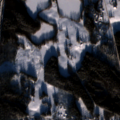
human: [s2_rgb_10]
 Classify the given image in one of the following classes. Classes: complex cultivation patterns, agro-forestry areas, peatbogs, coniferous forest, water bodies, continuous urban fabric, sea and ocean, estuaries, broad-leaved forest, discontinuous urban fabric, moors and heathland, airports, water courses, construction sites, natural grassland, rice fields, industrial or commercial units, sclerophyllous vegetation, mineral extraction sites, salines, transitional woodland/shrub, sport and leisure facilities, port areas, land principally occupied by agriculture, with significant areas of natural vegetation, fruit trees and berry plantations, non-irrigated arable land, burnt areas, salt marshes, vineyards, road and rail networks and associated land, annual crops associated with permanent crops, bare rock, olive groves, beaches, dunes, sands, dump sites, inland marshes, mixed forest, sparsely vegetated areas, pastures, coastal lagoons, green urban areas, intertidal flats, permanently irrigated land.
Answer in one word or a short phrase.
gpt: land principally occupied by agriculture, with significant areas of natural vegetation, coniferous forest, mixed forest, transitional woodland/shrub